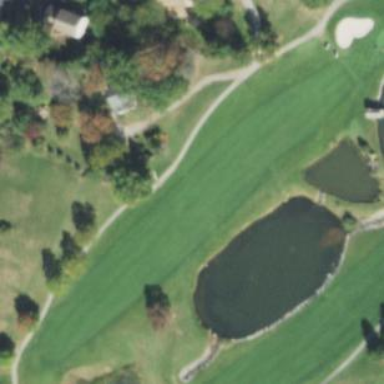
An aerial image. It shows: Water hazard in golf course. The hazard is natural water feature.